Question: I create a shiny app that look like this:

I want that every time that a customer will use this app. it will remember hes last choices.
The way that i want to do this, is using R code in the server. I will save the last choices in a database. And then, when the client will login again i want to insert to each <> his last choice that saved in my database.
My question is: how can i insert using server a select command.
For example in 'Choose industry' the client choose 'Online'. so the next login of the client i want something like this in server: 'output$name_of_the_online_input<-Online_Choise'.
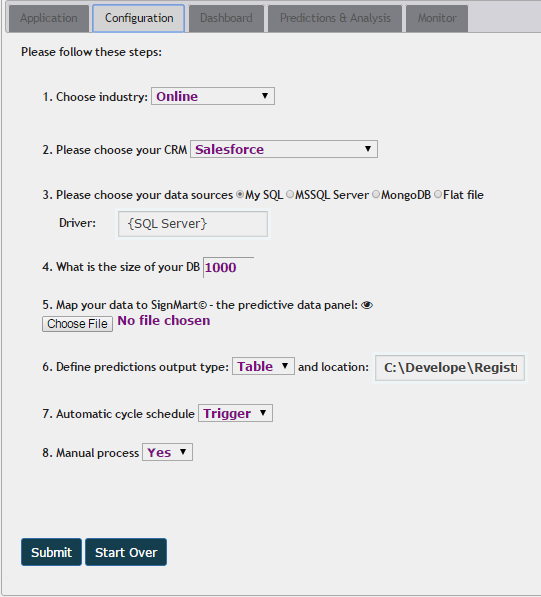
Answer: In server.R, you can use
'''
shiny::updateTextInput
'''
to modify the values of a textInput displayed in ui.R